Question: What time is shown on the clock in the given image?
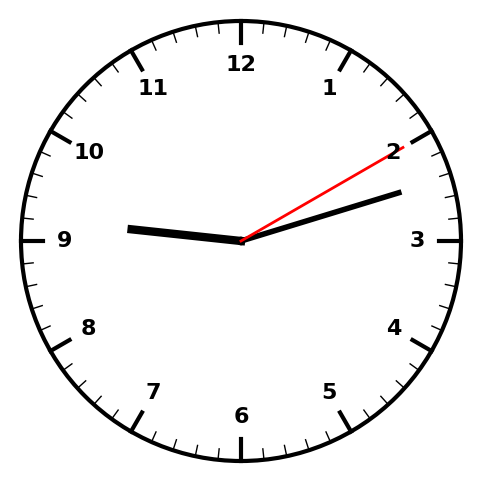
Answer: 09:12:10